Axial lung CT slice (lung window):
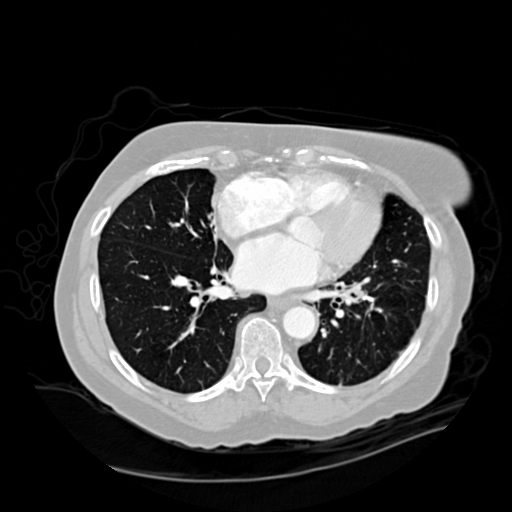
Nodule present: no